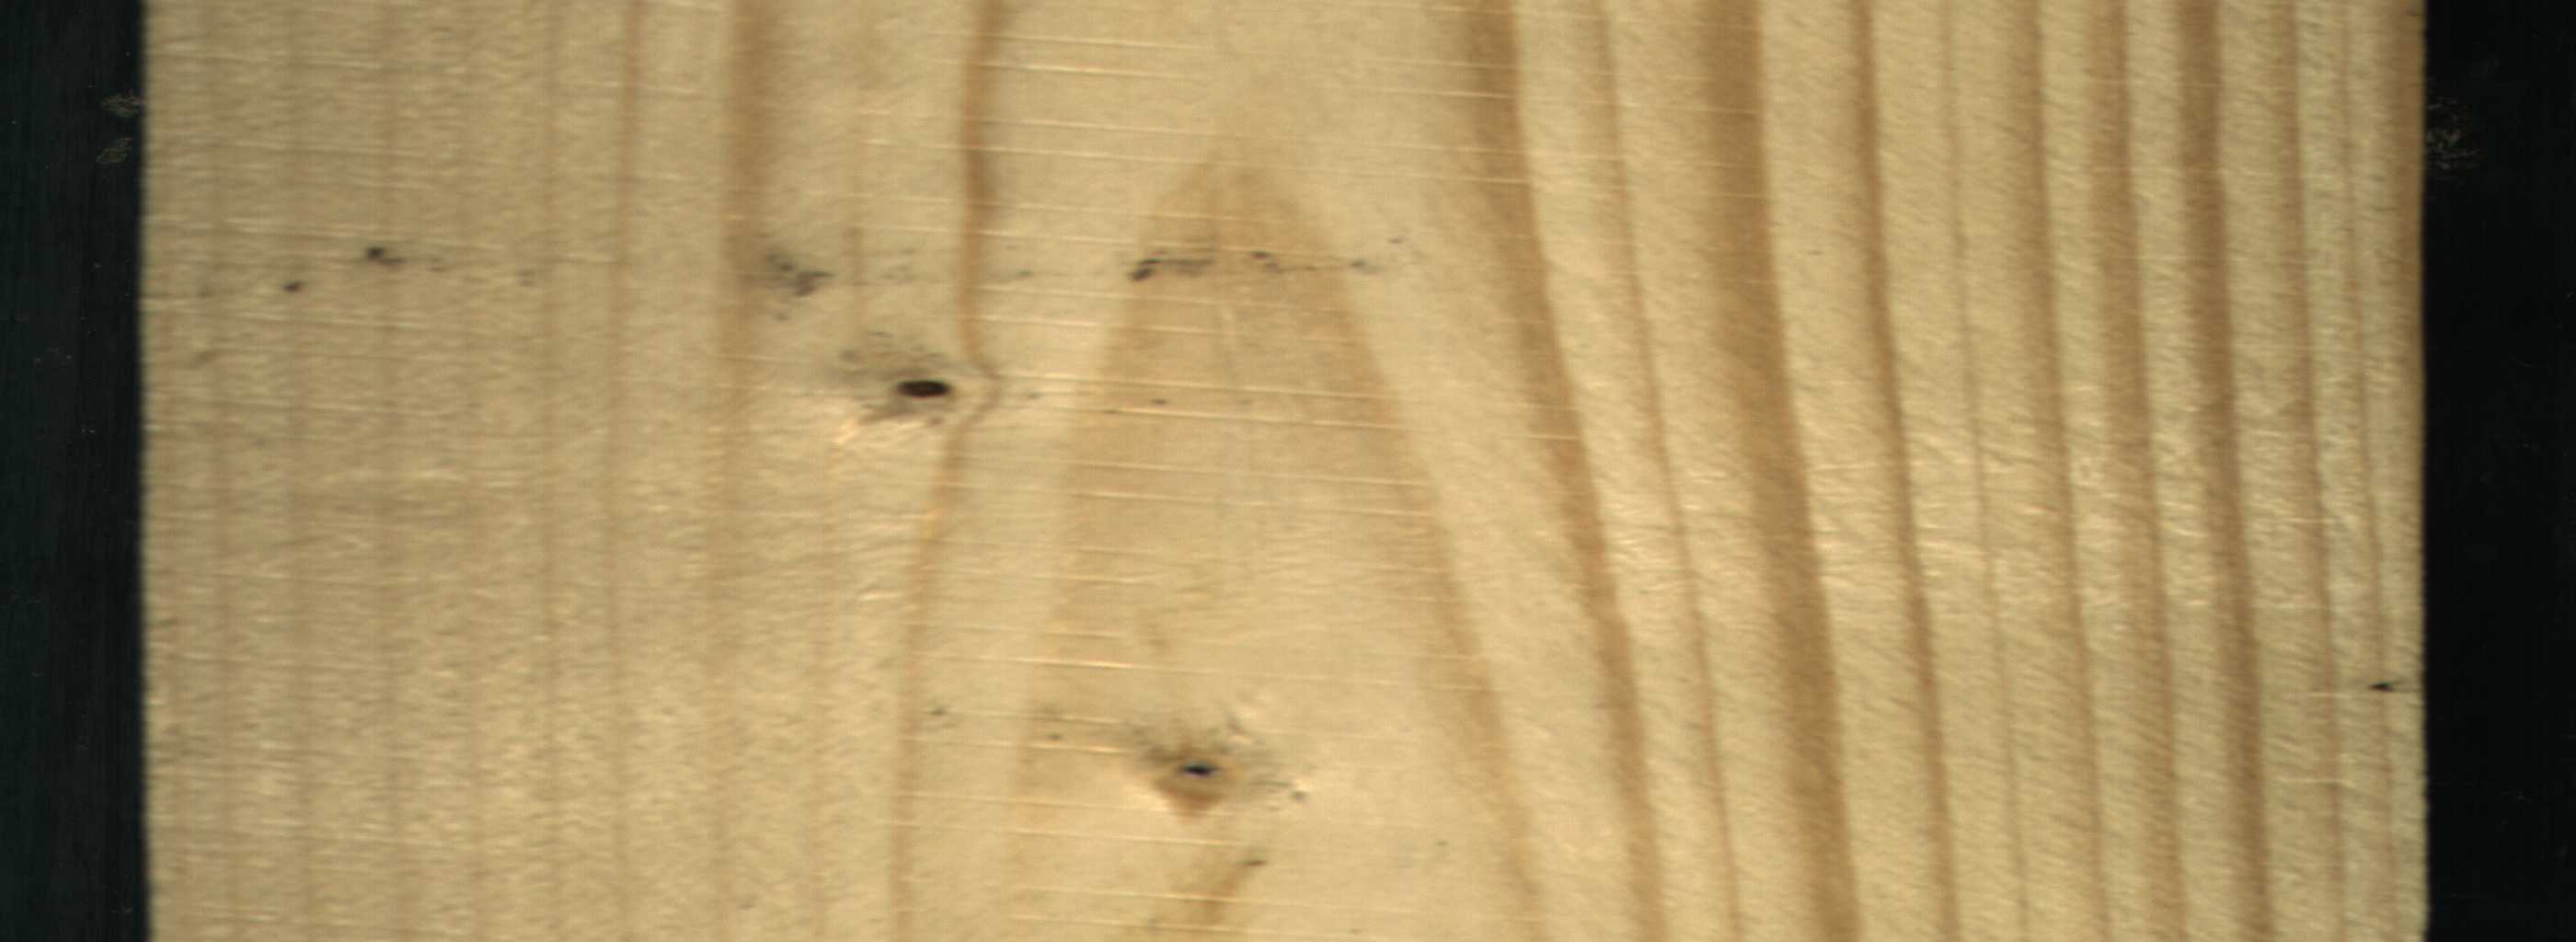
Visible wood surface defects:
Dead_Knot
Dead_Knot